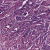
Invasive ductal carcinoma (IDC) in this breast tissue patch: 1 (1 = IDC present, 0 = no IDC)